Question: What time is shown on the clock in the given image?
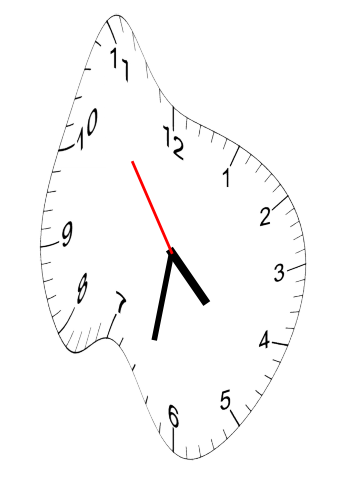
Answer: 04:31:54